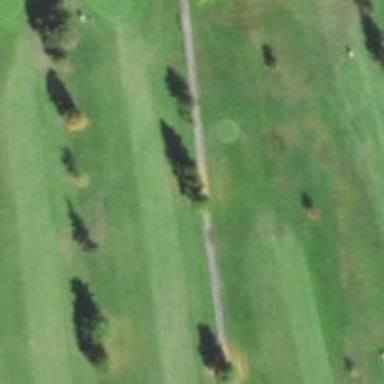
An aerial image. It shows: Service road designated as golf cart path.